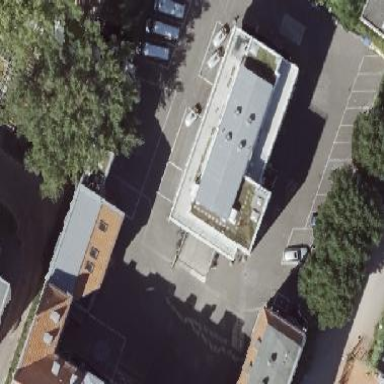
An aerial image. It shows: Commercial building.